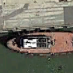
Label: Towing_vessel